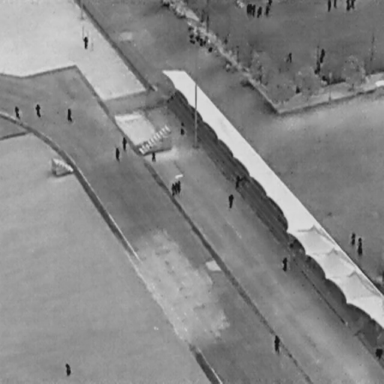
There are 24 objects shown in the infrared image, including 21 People, and three DontCares.